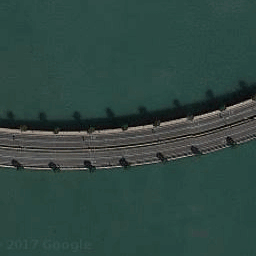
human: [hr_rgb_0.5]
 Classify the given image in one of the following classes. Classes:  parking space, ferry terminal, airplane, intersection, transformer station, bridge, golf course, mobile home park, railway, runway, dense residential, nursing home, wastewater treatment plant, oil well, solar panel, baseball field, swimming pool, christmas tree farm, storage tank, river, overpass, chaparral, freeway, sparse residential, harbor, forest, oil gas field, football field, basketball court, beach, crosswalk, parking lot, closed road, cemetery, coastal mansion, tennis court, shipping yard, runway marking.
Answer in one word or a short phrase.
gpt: bridge